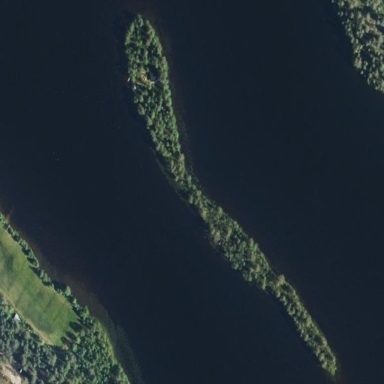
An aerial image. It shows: Image showing island.